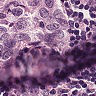
Metastatic tissue present: yes